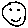
Label: smiley face